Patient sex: F
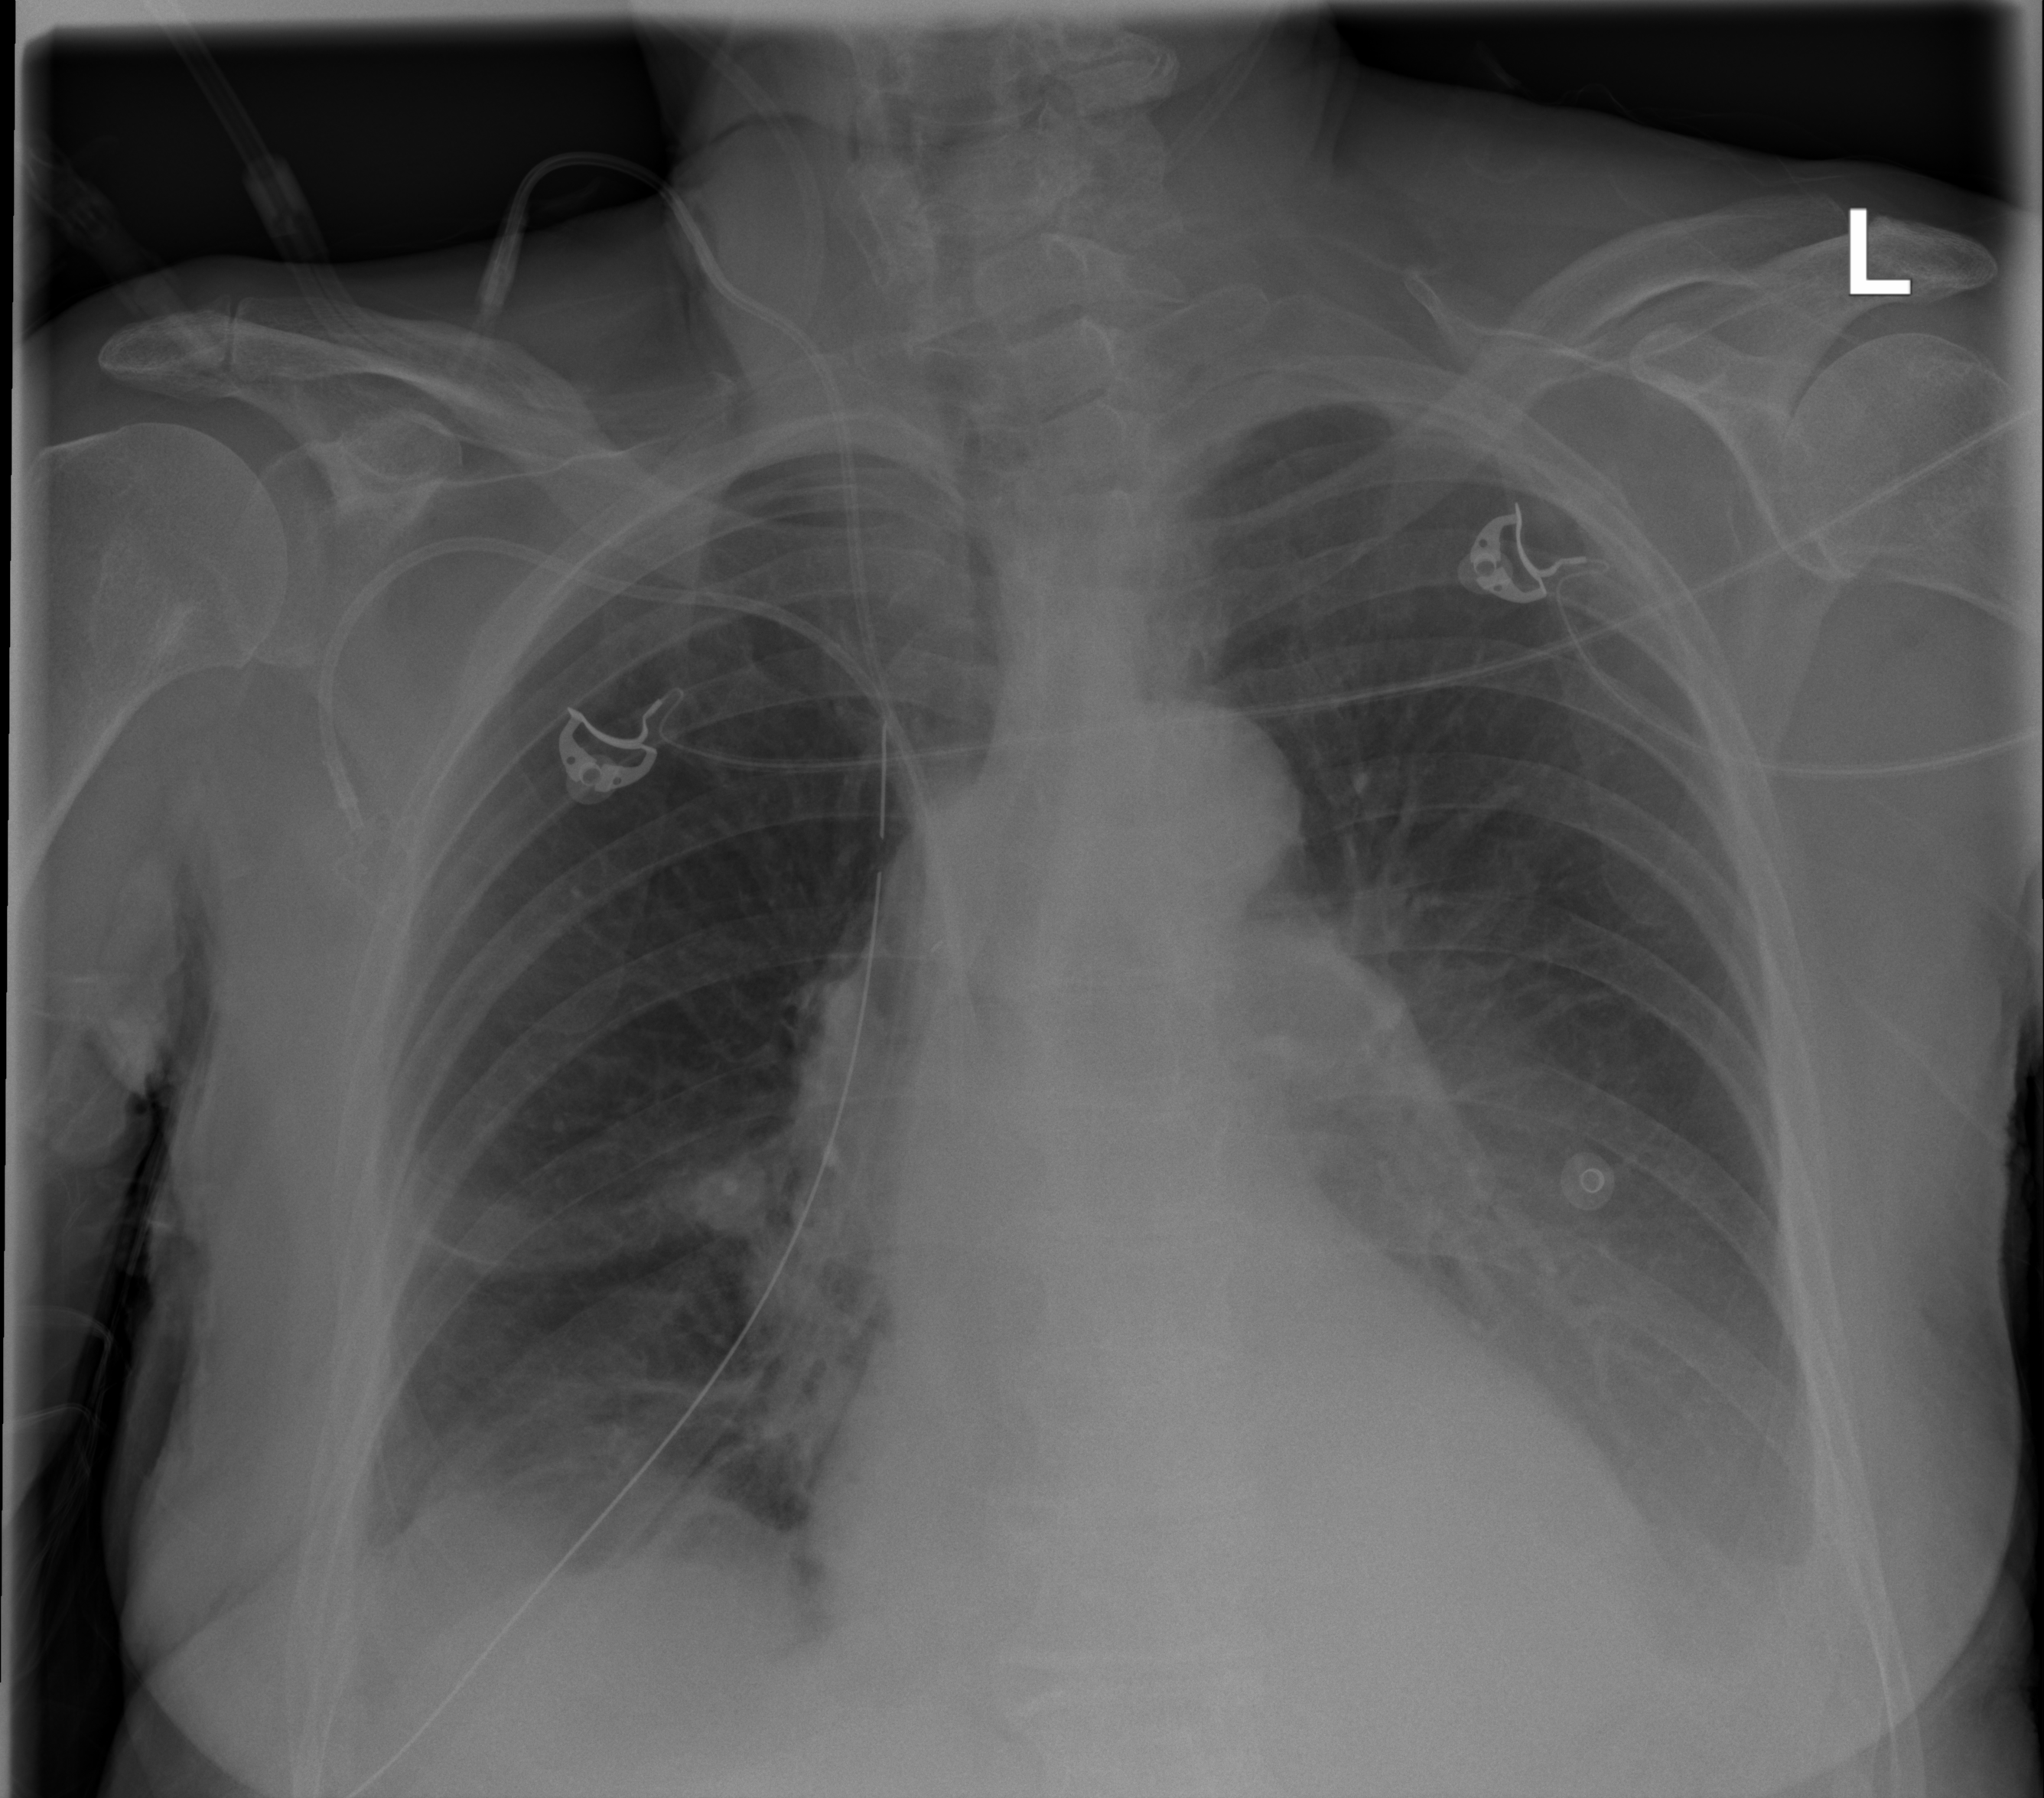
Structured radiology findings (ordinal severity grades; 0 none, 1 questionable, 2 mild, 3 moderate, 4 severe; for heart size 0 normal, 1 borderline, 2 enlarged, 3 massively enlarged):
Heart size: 1
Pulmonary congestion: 0
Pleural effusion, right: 1
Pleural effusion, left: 2
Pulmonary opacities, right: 0
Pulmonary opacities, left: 0
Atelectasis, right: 2
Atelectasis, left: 2